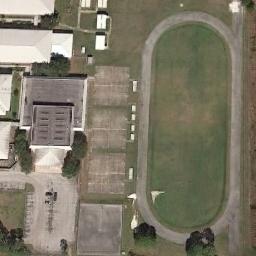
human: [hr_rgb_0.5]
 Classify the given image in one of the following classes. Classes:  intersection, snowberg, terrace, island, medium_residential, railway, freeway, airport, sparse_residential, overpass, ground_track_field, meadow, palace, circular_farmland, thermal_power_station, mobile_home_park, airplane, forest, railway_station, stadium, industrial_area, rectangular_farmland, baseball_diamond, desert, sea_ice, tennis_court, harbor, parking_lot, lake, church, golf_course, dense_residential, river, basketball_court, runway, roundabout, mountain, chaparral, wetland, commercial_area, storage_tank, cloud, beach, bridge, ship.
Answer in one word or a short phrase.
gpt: ground_track_field